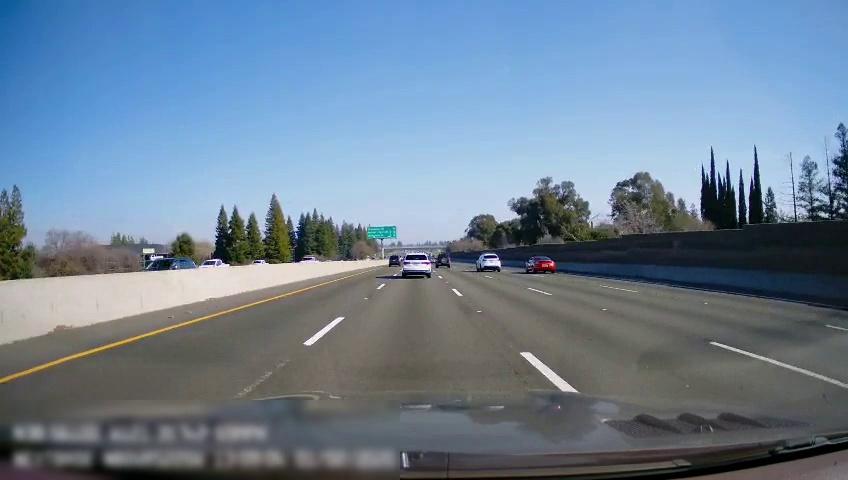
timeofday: Day
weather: Sunny
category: Drivable Space
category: Vehicles | Van
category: Vehicles | Truck
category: Vehicles | Truck
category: Vehicles | Truck
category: Vehicles | Car
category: Vehicles | SUV
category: Vehicles | SUV
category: Vehicles | Car
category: Vehicles | SUV
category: Lanes | Alternate Lane
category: Lanes | Current Lane
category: Lanes | Current Lane
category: Lanes | Alternate Lane
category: Lanes | Alternate Lane
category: Lanes | Alternate Lane
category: Traffic | Signs